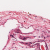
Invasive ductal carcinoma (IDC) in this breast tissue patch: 0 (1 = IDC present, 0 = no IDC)